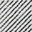
Piece: xx